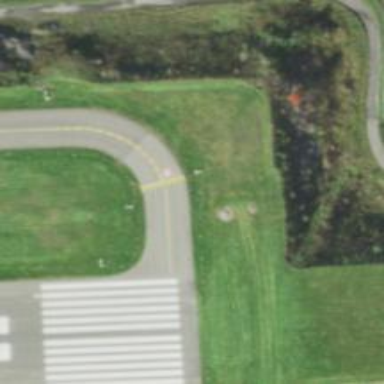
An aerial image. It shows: View of taxiway at the airport.